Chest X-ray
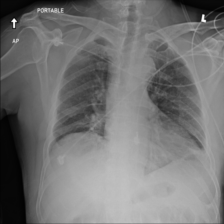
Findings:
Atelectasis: positive
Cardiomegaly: negative
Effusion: negative
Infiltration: negative
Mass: negative
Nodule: negative
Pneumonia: negative
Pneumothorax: negative
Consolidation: negative
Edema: negative
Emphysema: negative
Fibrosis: negative
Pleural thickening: negative
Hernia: negative